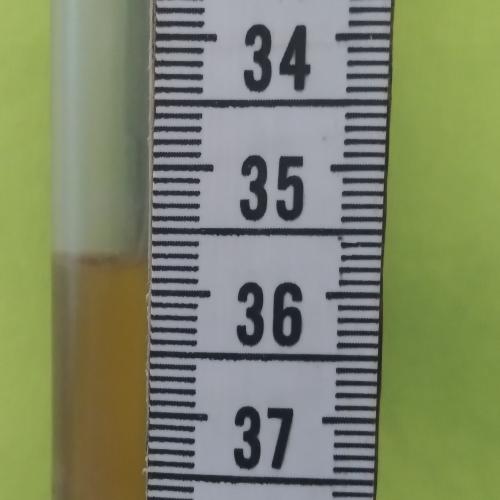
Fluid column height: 35.7 cm